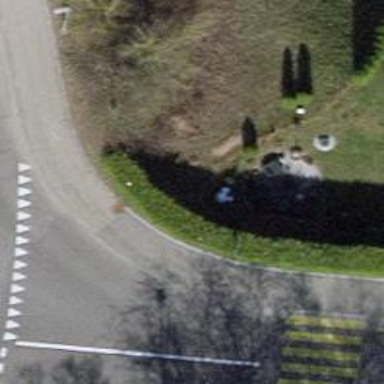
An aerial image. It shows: Hedge acting as barrier.